Question: does anyone know how to delete the words above path in the back button? In this case, how could I delete the word "UNIGO!", in iOS7?
I would leave only the direction indicator, without the written
Rory

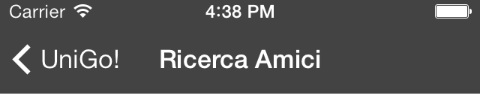
Answer: Set the title to be a space character before pushing your friend search view controller.
'''
self.title = @" ";
[self.navigationController pushViewController:friendSearchViewControler
animated:YES];
'''
And in '-viewWillAppear:' set the title to the actual title!
'''
-(void)viewWillAppear:(BOOL)animated
{
[super viewWillAppear:animated];
self.title = NSLocalizedString(@"UniGo!", nil);
}
'''